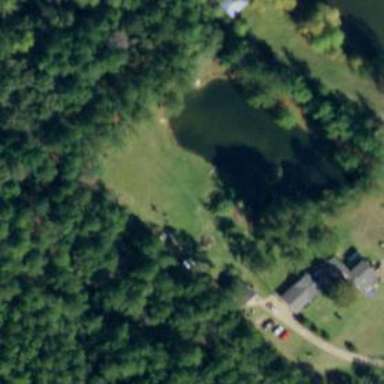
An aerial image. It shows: Peaceful pond surrounded by nature.